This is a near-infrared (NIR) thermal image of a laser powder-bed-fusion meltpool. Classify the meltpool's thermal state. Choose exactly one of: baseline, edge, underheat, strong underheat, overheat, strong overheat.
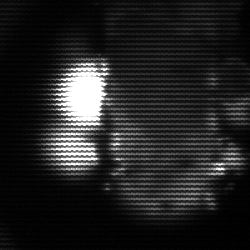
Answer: strong underheat